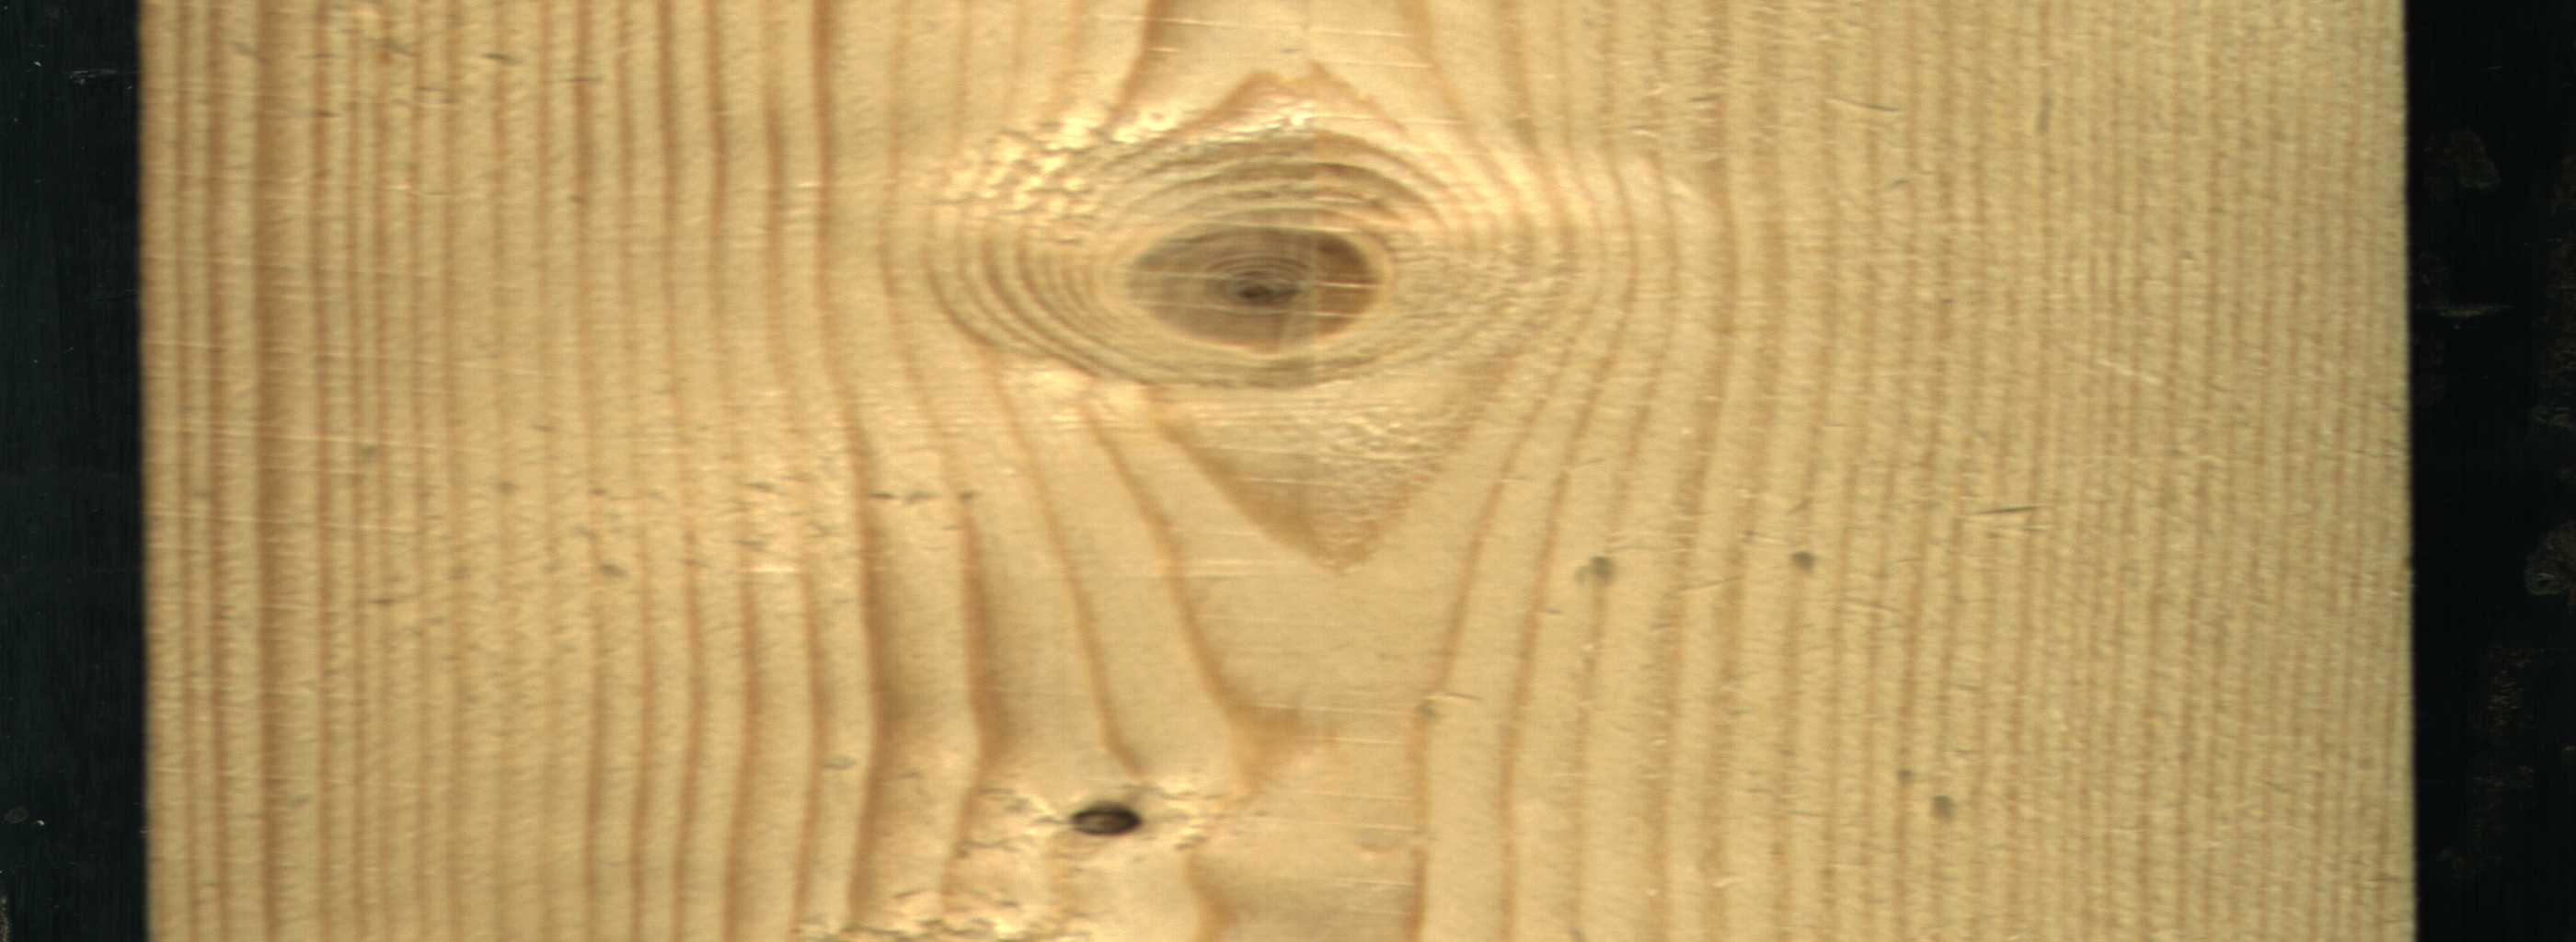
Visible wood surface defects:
Dead_Knot
Live_Knot